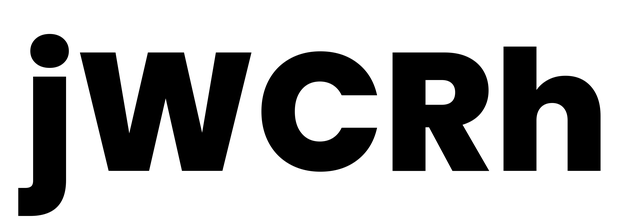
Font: Poppins-ExtraBold